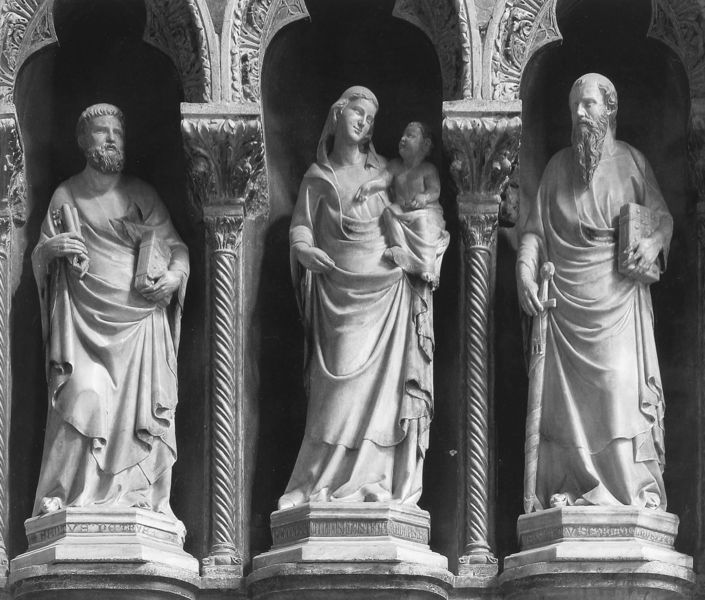
Titel: Grabmal des Dogen Marco Corner
Künstler: Nino d’Andrea Pisano
Standort: Venedig, S. Giovanni e Paolo (EU - I - Venetien)
Schlagwörter: frau, marmor, männer, säulen, bart, falten, halten, sockel, stein, gelehrte, kirche, figur, gewand, drei, kind, skulptur, statue, lächeln, detail, foto, bögen, buch, glaube, mauerwerk, schwert, kapitell, skulpturen, statuen, jesus, heilige, schlüssel, maria, madonna, petrus, gewandfalten, nischen, kriche, jesuskind, apostel, muttergottes, christuskind, kunstwerk, attribute, kapitele, paulus, frau mit kind, 3, flankieren, marmorskulpturen